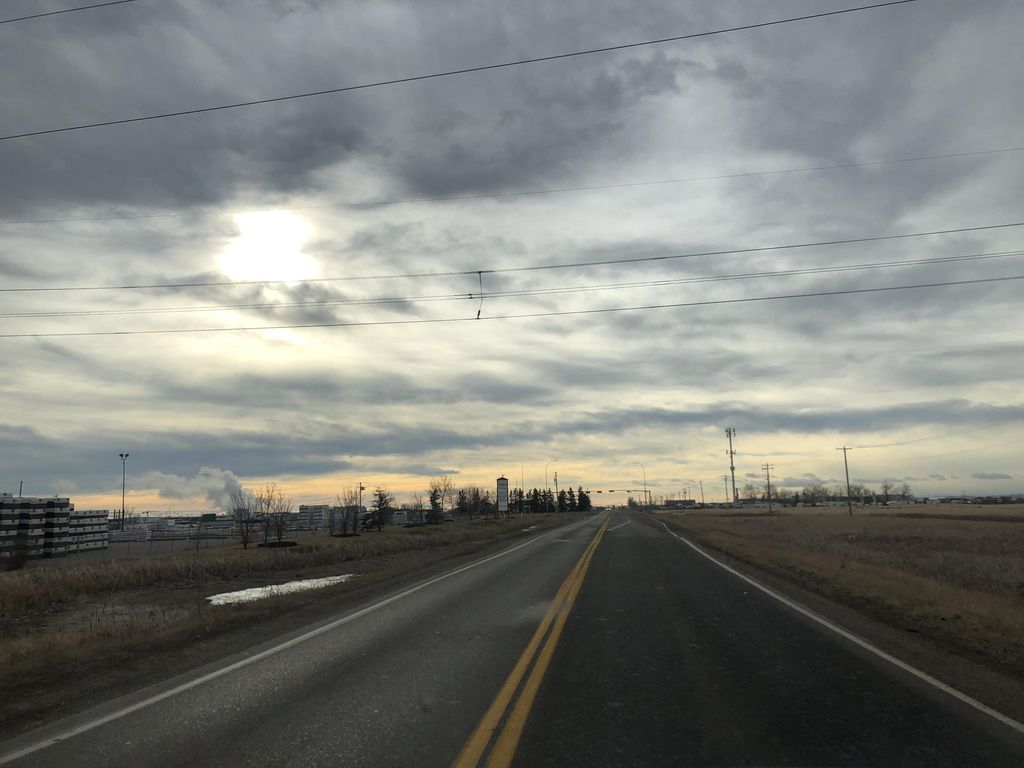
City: calgary